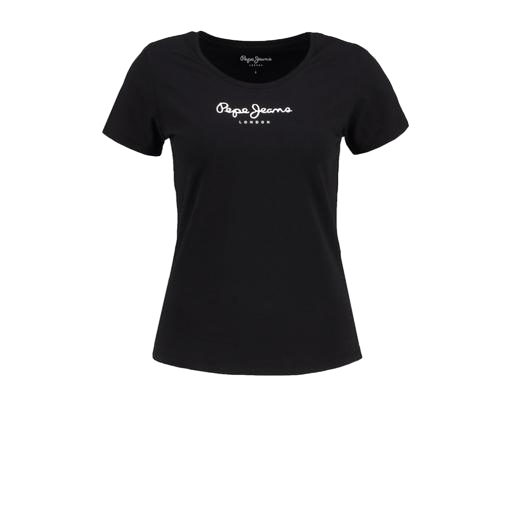
black embroidered logo t-shirt, logo-embroidered top, black woman's tee, white background